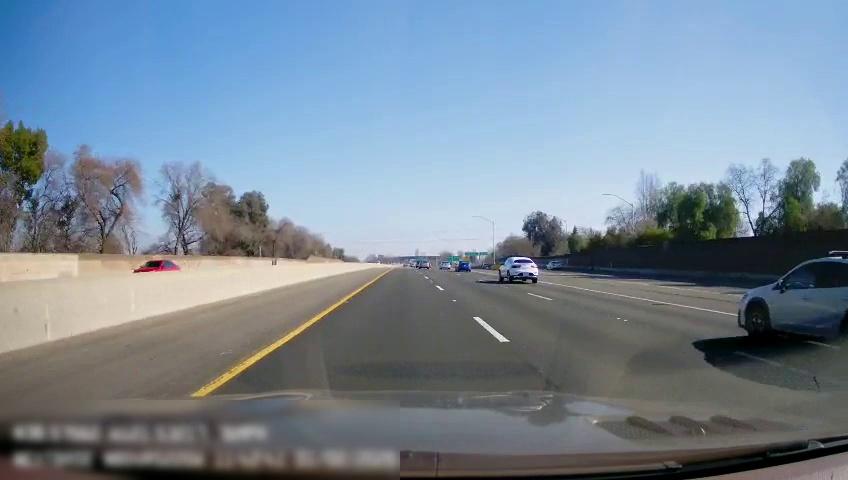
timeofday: Day
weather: Sunny
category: Vehicles | Car
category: Drivable Space
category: Vehicles | Car
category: Vehicles | SUV
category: Vehicles | Car
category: Vehicles | Car
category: Vehicles | Car
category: Lanes | Current Lane
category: Lanes | Current Lane
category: Lanes | Current Lane
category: Lanes | Alternate Lane
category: Lanes | Alternate Lane
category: Traffic | Signs
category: Traffic | Signs